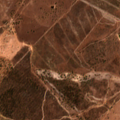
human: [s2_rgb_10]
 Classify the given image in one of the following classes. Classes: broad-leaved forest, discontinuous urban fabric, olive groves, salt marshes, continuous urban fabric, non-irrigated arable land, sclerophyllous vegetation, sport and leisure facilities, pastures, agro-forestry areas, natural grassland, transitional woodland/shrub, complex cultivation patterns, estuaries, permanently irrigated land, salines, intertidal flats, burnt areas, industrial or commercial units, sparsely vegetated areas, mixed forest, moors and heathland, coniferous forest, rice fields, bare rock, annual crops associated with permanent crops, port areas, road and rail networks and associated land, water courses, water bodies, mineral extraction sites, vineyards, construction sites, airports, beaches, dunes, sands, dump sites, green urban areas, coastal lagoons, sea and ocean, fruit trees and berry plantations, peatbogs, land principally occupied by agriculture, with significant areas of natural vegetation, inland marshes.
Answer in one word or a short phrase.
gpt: agro-forestry areas, transitional woodland/shrub